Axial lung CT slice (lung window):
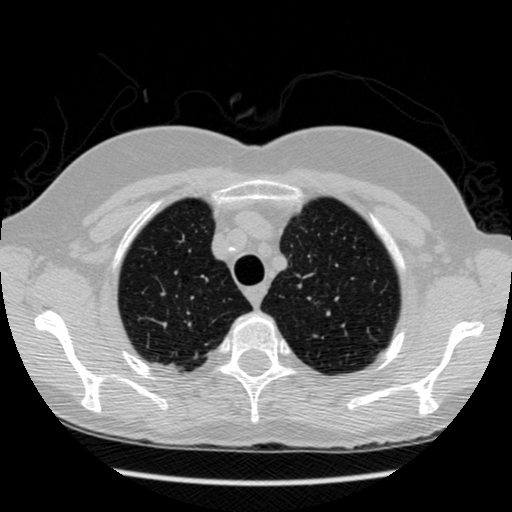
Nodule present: no